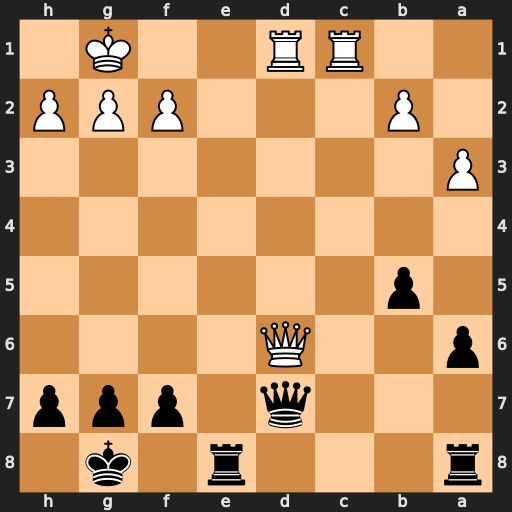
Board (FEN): r3r1k1/3q1ppp/p2Q4/1p6/8/P7/1P3PPP/2RR2K1
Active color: b
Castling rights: -
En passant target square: -
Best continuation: Re1+ Rxe1 Qxd6